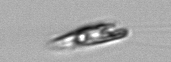
Label: Chrysochromulina_lanceolata